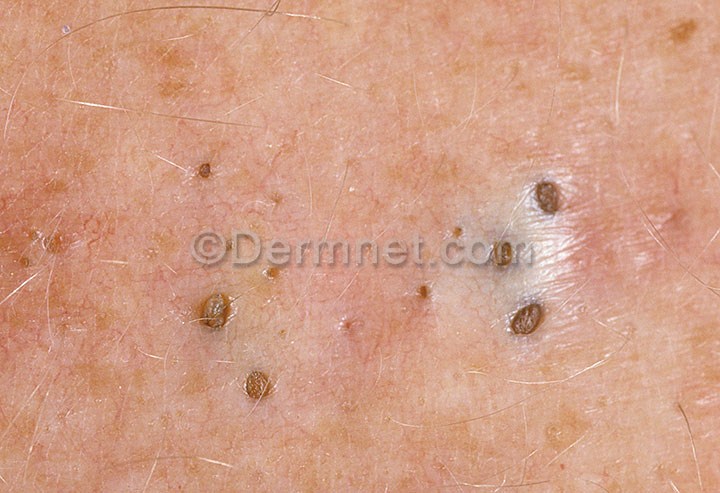
Disease: Acne and Rosacea Photos